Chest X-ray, PA view. Patient: 76 years old, sex F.
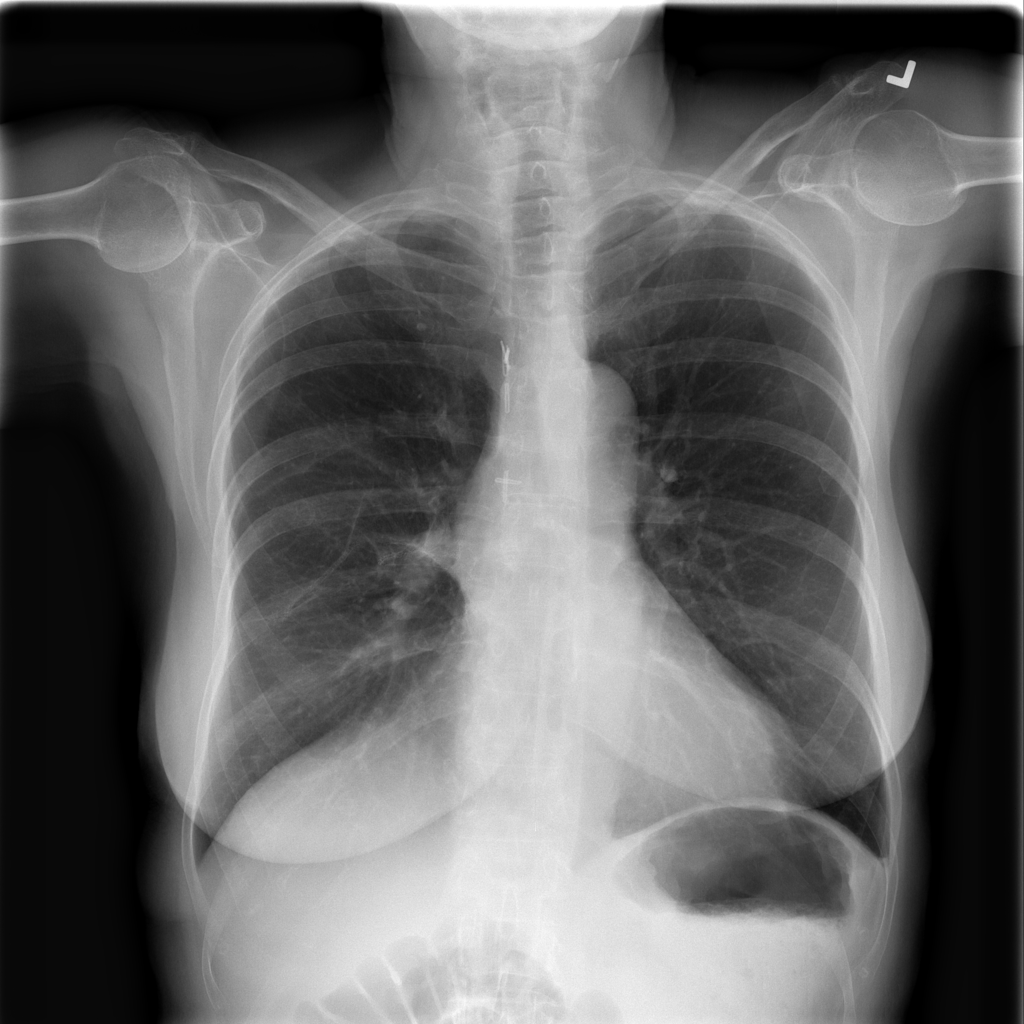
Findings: No Finding